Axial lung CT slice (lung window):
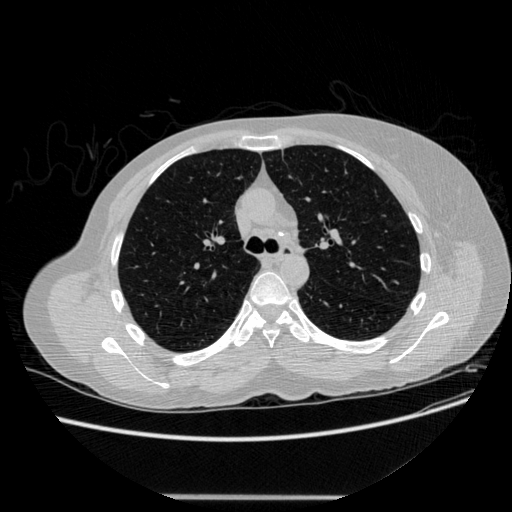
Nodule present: no